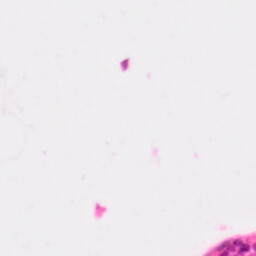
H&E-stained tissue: Colon